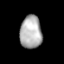
Tissue: lung
Cell type: Epithelial cells
Senescence score: 0.5462
Nuclear area (px): 701
Mean DAPI intensity: 176.561